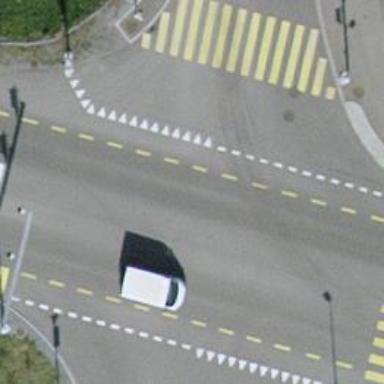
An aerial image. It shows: Road with traffic signals.